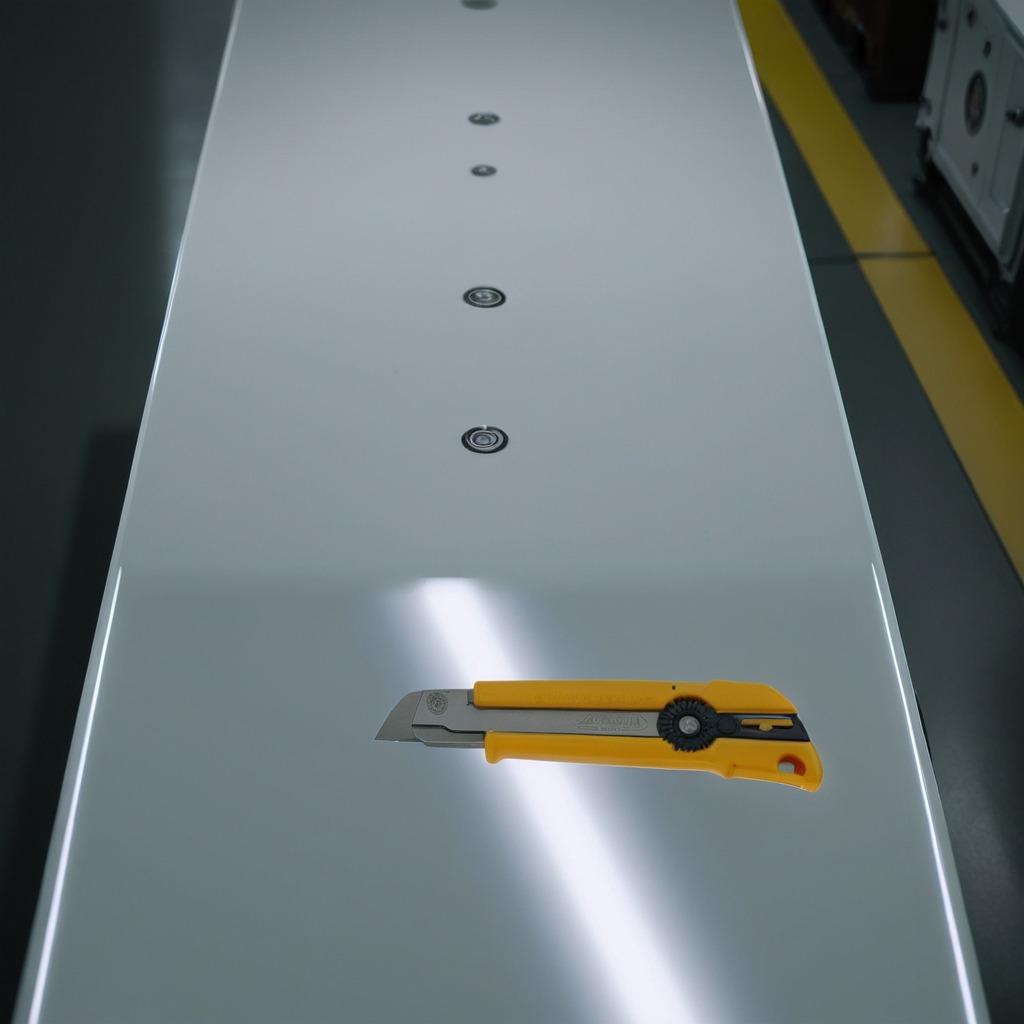
A utility knife is lying on a high-gloss table in a ship maintenance bay industrial lighting.